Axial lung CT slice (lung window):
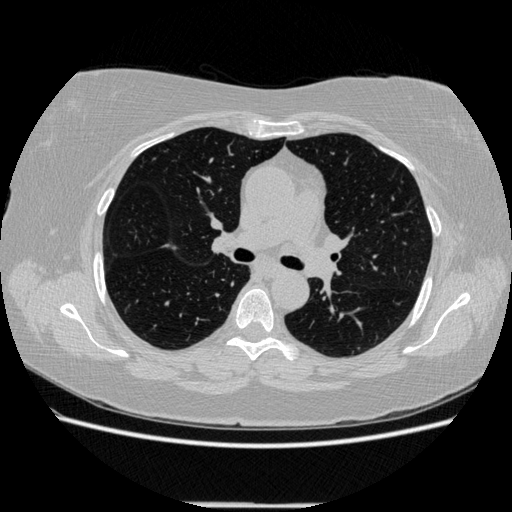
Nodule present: no